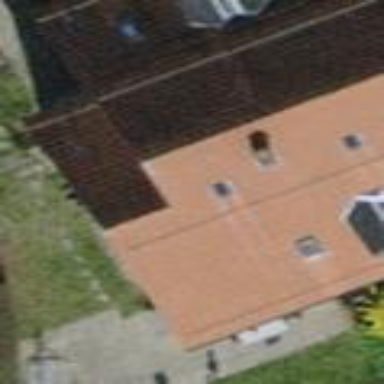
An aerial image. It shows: Building with tiled roof.